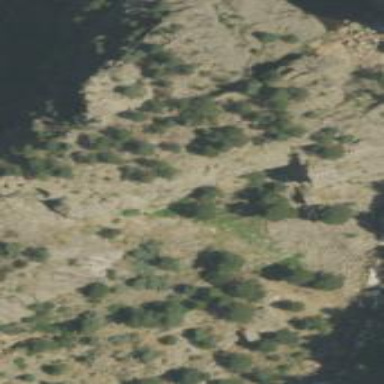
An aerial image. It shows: Crag climbing spot located at natural cliff.